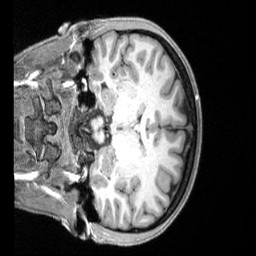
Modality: T1w
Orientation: coronal
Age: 30
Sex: female
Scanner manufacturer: siemens
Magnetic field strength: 3 T
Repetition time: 2.4 s
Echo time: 0.00228 s